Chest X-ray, AP view. Patient: 66 years old, sex F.
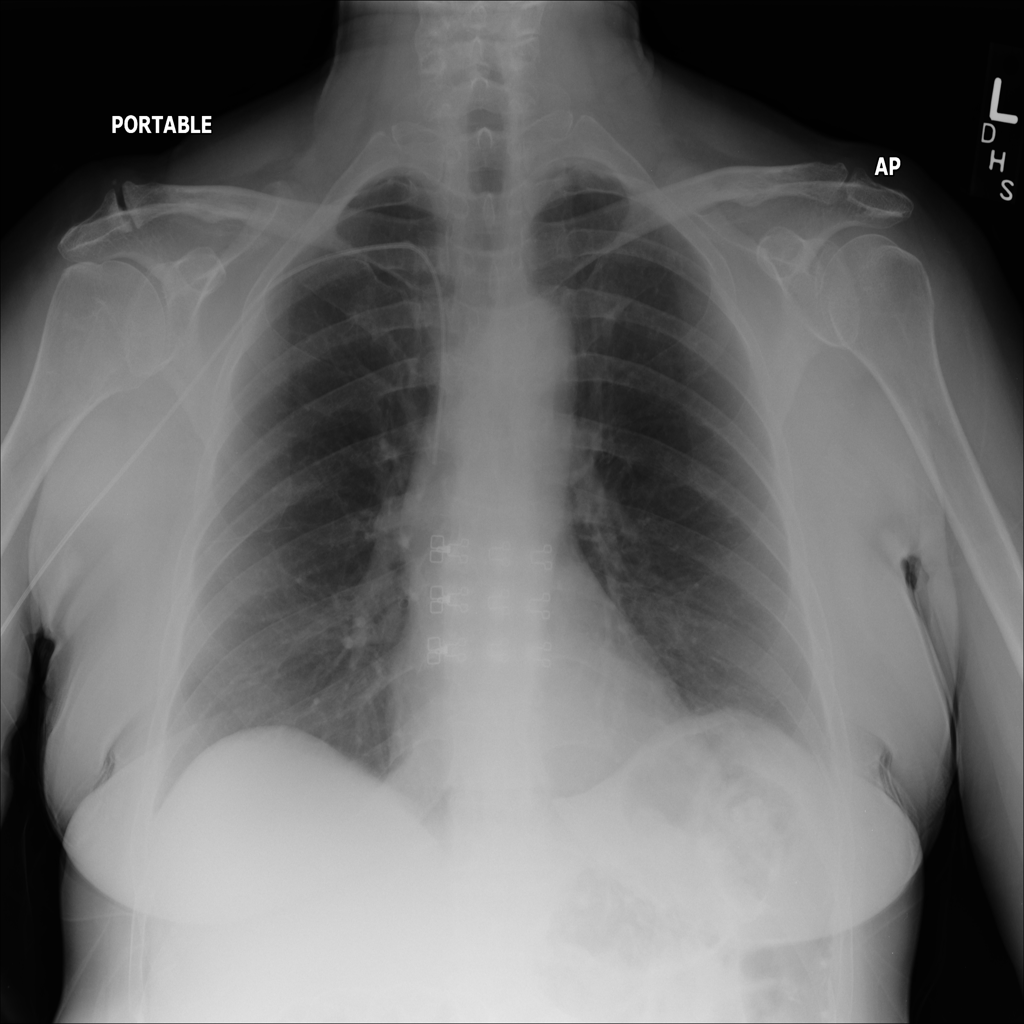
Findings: No Finding